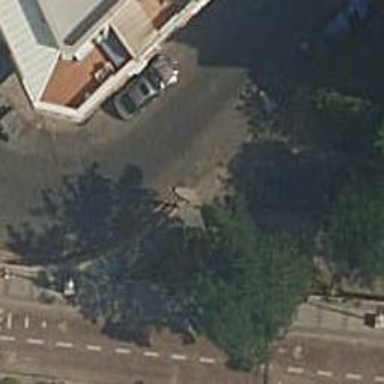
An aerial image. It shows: Footway surfaced with paving stones.